Question: i have to use following query for fetching data:
'''
SELECT * FROM t1.guides AS t1 JOIN guide_category_int AS t2 ON t1.id = t2.guide_id WHERE t2.category_id = 'category_id' AND t1.start_date >= 'today()' AND t1.end_date <= 'today()' ORDER BY t1.name ASC
'''
How can I use this in core data?
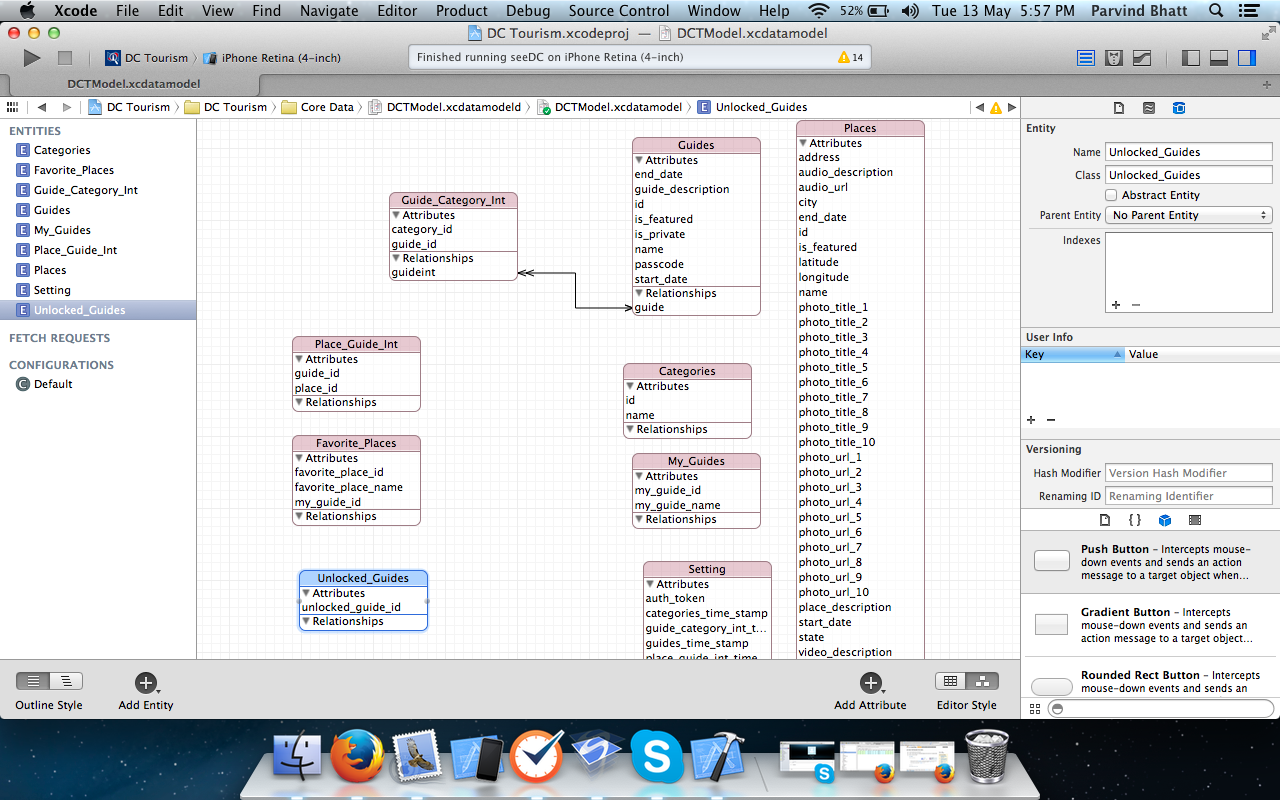
Answer: Your fetch request will be something like this:
'''
NSManagedObjectContext *context = ...
NSFetchRequest *fetchRequest = [[NSFetchRequest alloc] init];
NSEntityDescription *entity = [NSEntityDescription entityForName:@"Guides" inManagedObjectContext:context];
[fetchRequest setEntity:entity];
NSPredicate *predicate = [NSPredicate predicateWithFormat:@"guide.category_id == %@ and start_date >= %@ and end_date <= %@", @"category_id", [NSDate date], [NSDate date]]];
[fetchRequest setPredicate:predicate];
NSSortDescriptor *sort = [[NSSortDescriptor alloc] initWithKey:@"name" ascending:YES];
[fetchRequest setSortDescriptors:[NSArray arrayWithObject:sort]];
[sort release];
NSError *error;
NSArray *fetchedObjects = [context executeFetchRequest:fetchRequest error:&error];
if ([fetchedObjects count] > 0) {
//...
}
[fetchRequest release];
'''
Also you can enable SQLDebug to see raw sql requests, and play with predicate and sort descriptor as you want. How to enable described <URL>